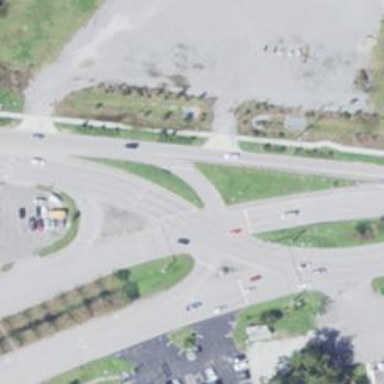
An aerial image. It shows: Primary link highway with asphalt surface.